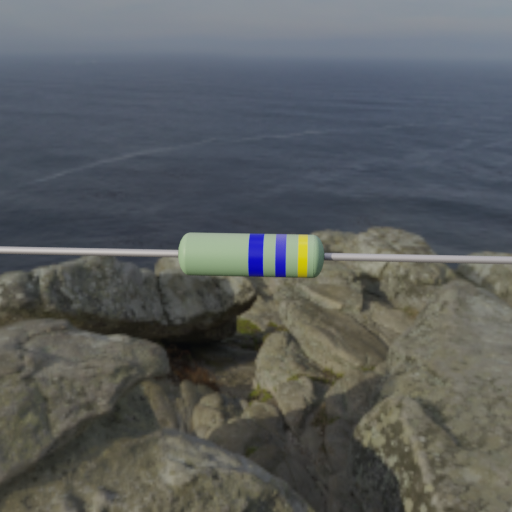
Resistor colour bands (in order): blue, blue, yellow